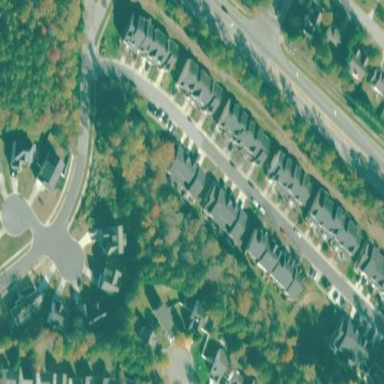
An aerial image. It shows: Residential neighbourhood.